This grayscale texture is a bearing vibration snapshot reshaped row-by-row into a square image. What is the most likely bearing condition (normal, inner_race, outer_race, ball)?
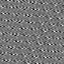
Answer: inner_race